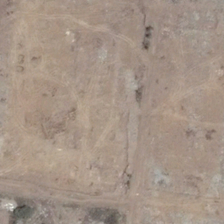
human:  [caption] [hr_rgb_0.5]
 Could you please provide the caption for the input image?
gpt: it is a piece of yellow bareland .

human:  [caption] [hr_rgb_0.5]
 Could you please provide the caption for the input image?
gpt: it is a piece of yellow bareland .

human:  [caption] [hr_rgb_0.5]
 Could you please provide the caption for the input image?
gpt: it is a piece of yellow bareland .

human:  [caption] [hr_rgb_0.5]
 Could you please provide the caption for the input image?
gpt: it is a piece of yellow bareland .

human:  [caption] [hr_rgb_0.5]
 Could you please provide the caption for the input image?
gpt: it is a piece of yellow bareland .